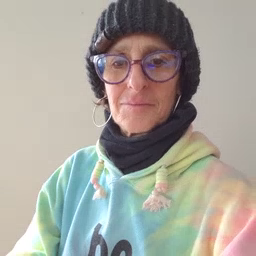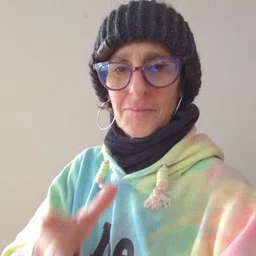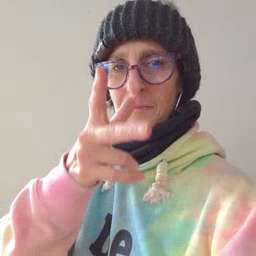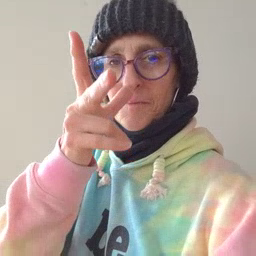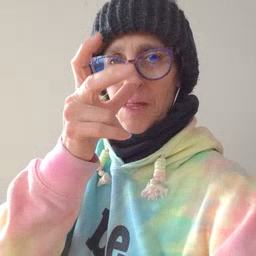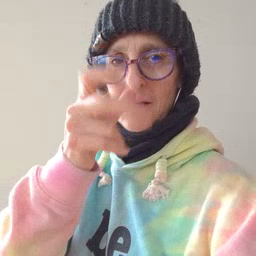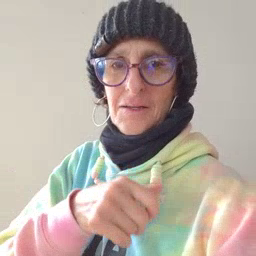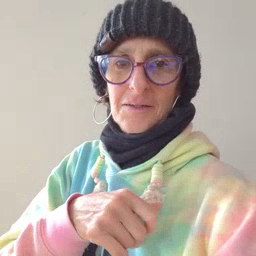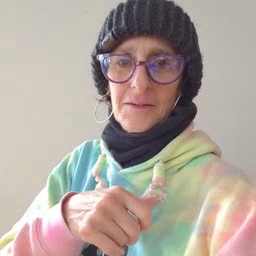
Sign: bug